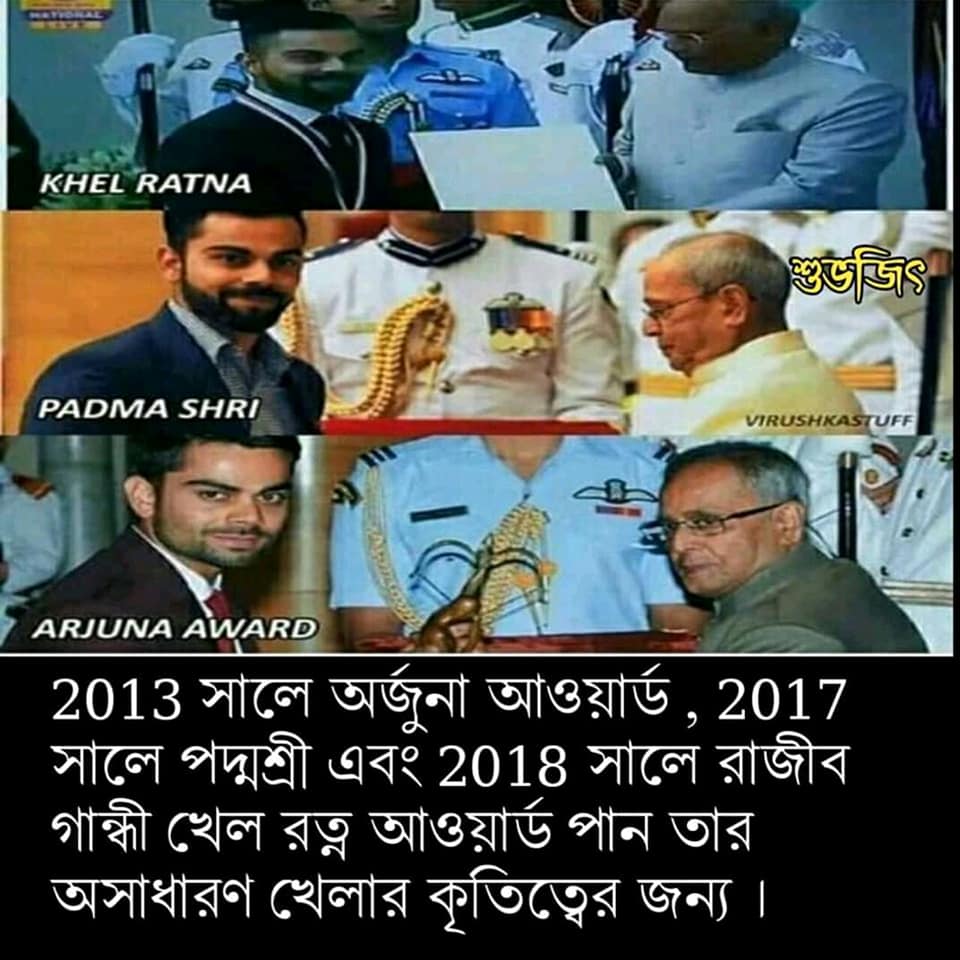
Caption: KHEL RATNA    PADMA SHRI      ARJUNA AWARD   2013 সালে অর্জুনা আওয়ার্ড , 2017 সালে পদ্মাশ্রী এবং 2018 সালে রাজীব গান্ধী খেল রত্ন আওয়ার্ড পান তার অসাধারণ খেলার কৃতিত্তের জন্য ।
Label: non-hate